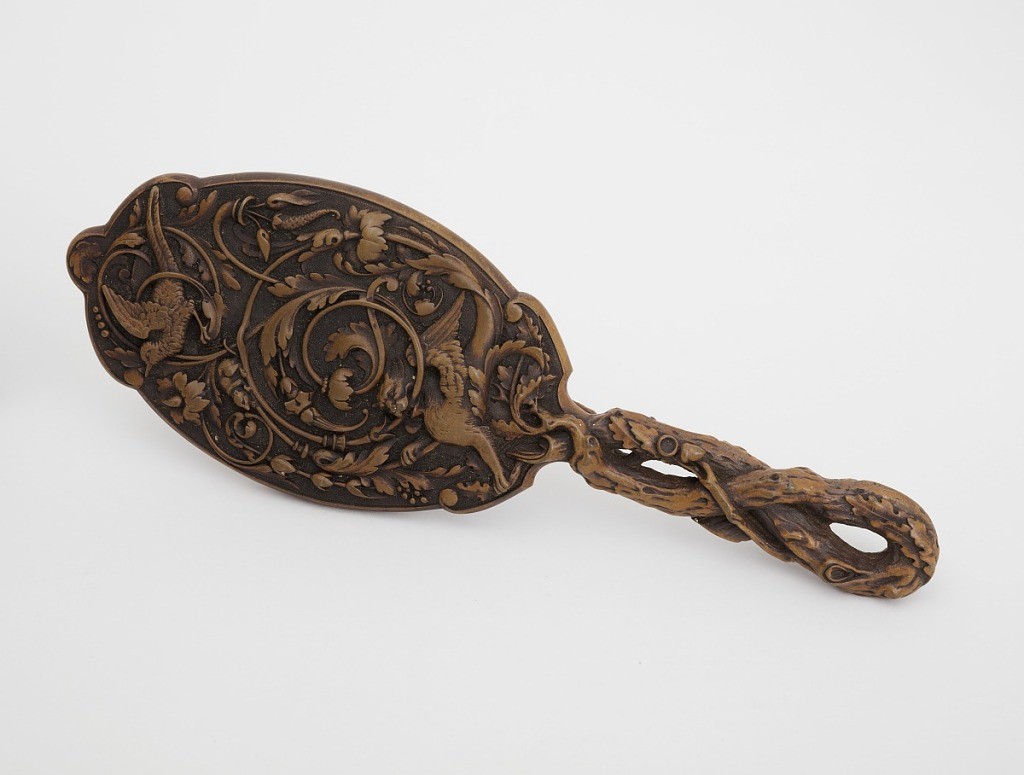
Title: Hand Mirror
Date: Second half 19th century
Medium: Molded vulcanized rubber, mirrored glass, gilt metal
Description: Oval hand mirror consisting of molded galvanized rubber handle and back, the straight handle simulating entwined branches and the back decorated with a griffon, bird and foliage. Beveled oval mirror with narrow gilded metal surround.